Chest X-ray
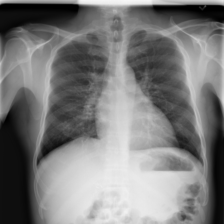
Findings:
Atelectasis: negative
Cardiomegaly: negative
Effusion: negative
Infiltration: negative
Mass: negative
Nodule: positive
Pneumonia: negative
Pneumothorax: negative
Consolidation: negative
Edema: negative
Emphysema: negative
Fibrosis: negative
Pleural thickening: negative
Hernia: negative